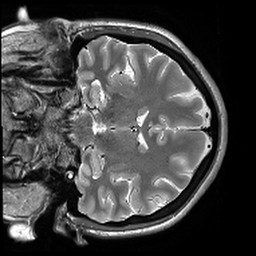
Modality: T2w
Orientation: coronal
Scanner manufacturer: siemens
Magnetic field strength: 3 T
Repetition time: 9.86 s
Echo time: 0.05 s